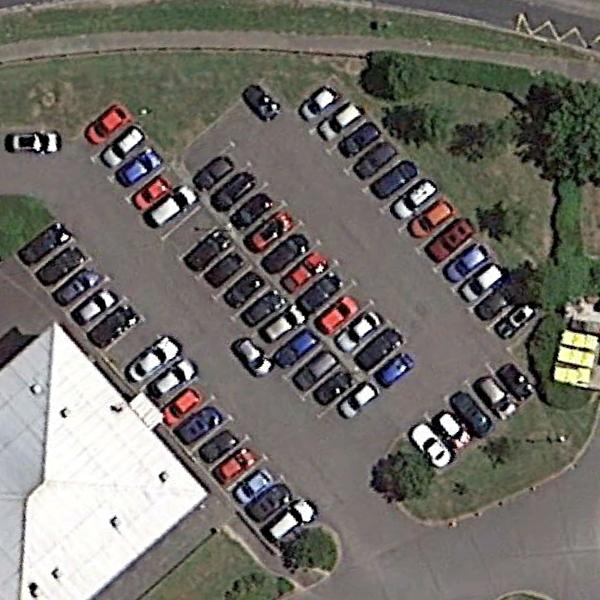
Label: Parking